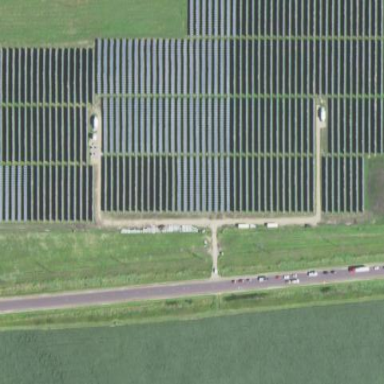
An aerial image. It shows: Solar power plant utilizing photovoltaic technology.